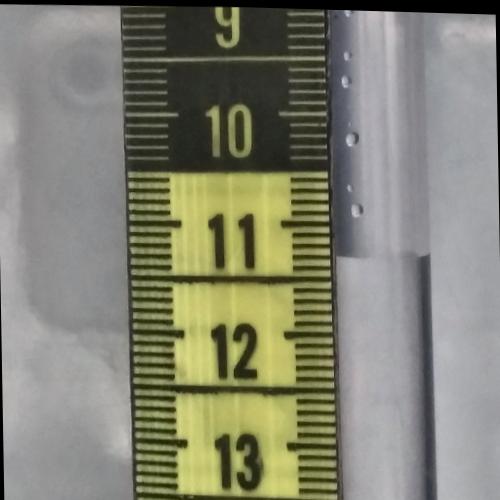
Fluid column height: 11.3 cm